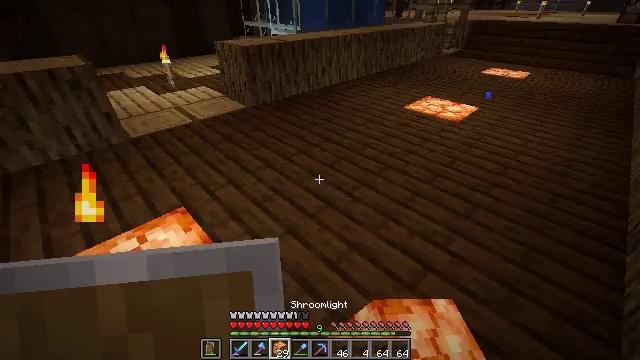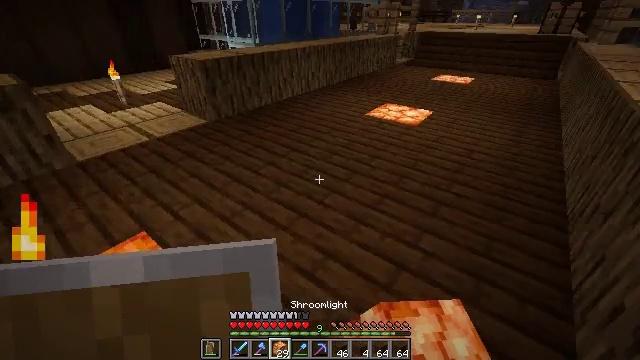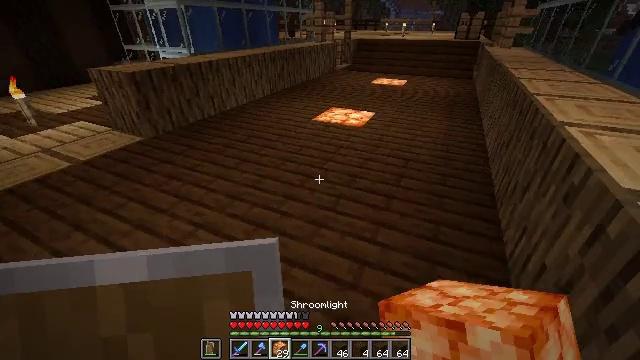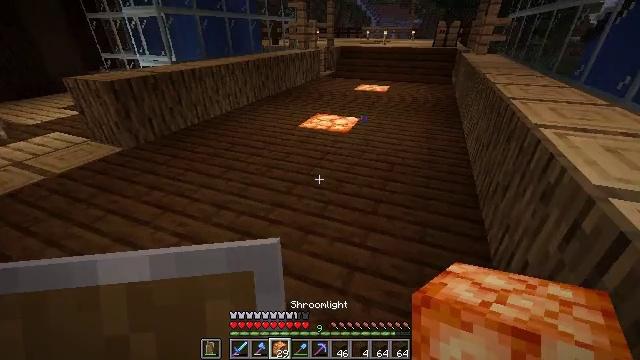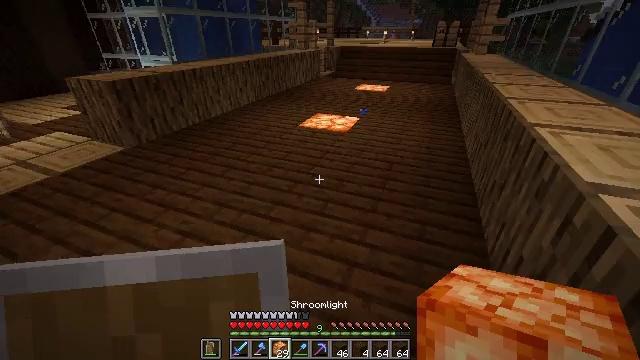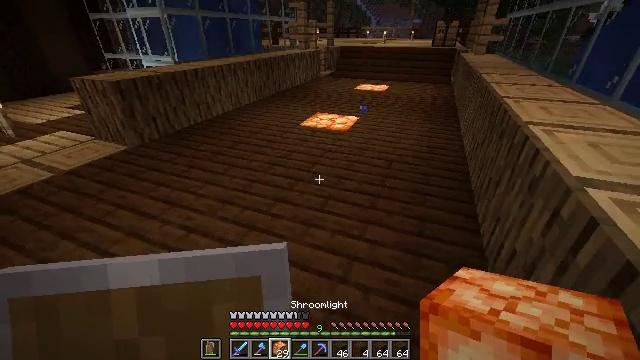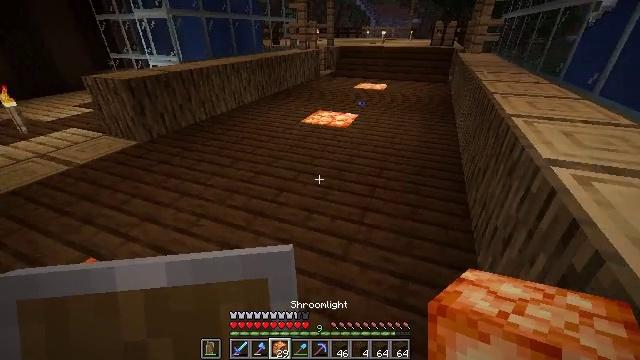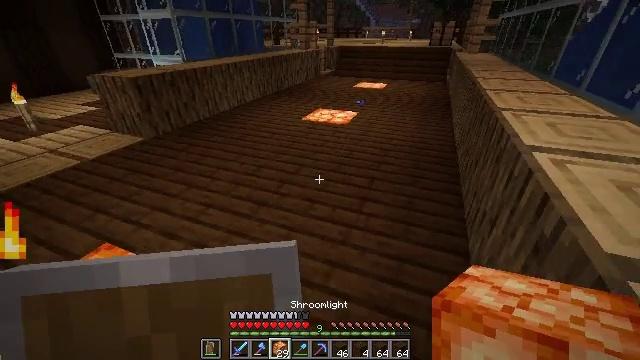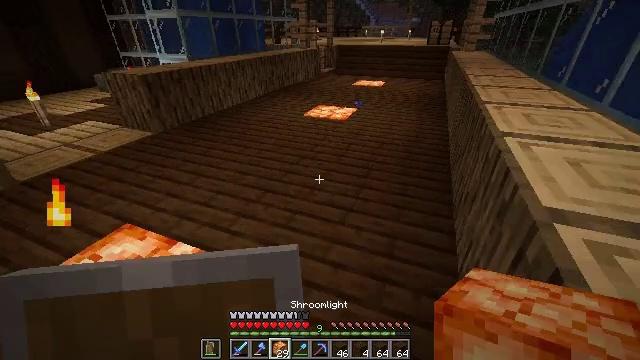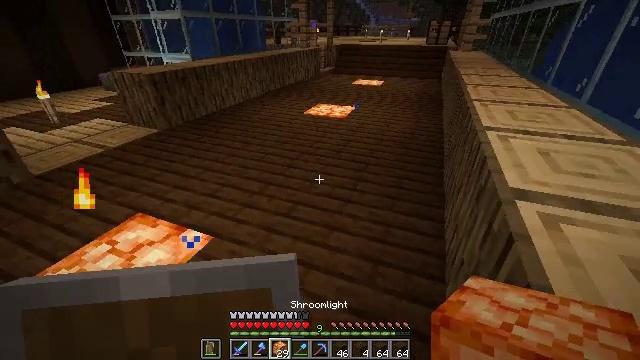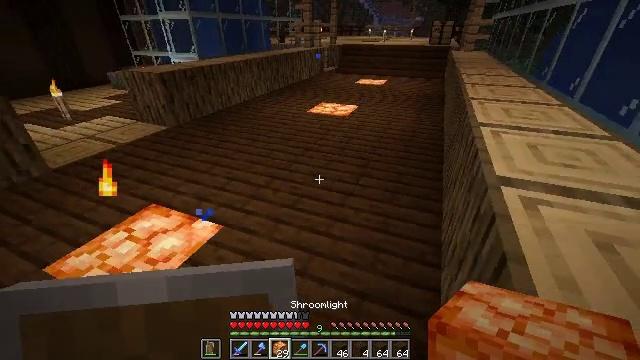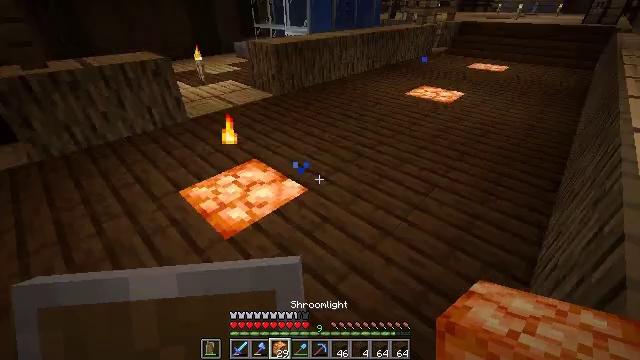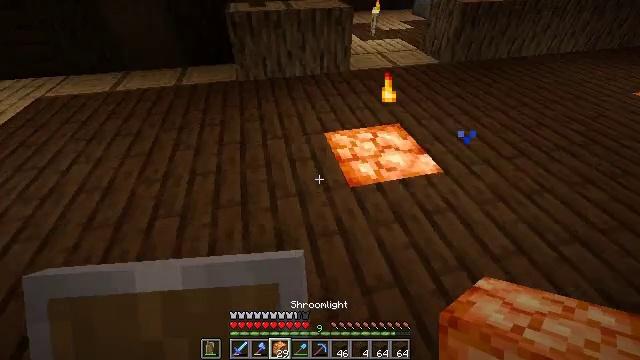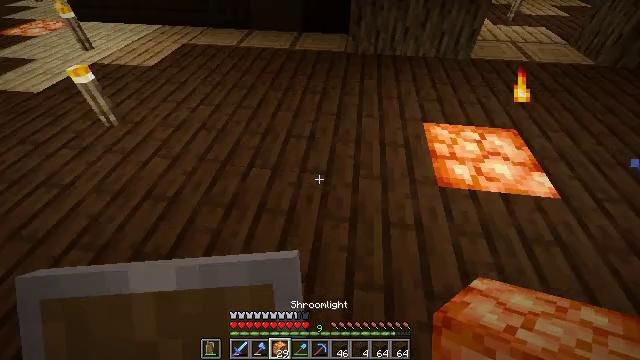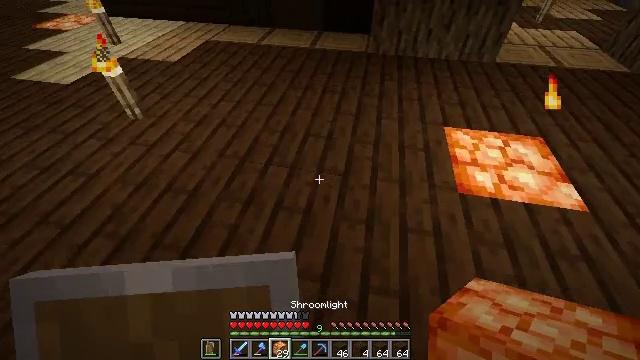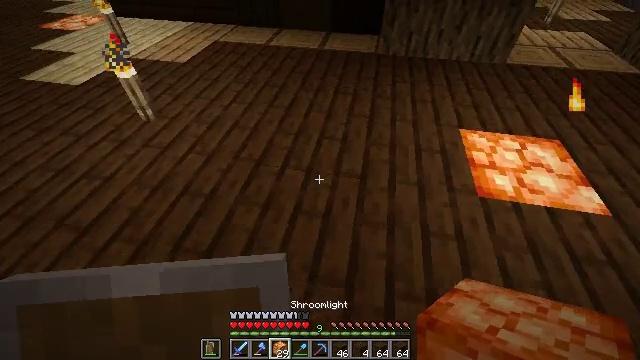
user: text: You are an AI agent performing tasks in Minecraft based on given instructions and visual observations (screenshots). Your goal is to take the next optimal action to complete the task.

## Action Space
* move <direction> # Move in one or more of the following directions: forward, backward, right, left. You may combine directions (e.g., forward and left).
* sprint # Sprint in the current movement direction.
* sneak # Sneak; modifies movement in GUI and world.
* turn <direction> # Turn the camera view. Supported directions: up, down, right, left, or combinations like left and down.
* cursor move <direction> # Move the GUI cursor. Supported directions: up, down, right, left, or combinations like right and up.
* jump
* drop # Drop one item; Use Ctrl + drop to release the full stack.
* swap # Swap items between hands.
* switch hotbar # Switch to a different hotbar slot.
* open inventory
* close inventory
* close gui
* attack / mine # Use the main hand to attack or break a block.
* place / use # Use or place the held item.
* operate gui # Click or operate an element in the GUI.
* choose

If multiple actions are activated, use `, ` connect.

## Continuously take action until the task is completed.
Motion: motion action
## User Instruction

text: Mine dark oak slab.
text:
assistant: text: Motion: turn right and up
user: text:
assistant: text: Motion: turn right and up
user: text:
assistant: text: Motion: turn right and up
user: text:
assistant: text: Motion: move back
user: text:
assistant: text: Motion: move back
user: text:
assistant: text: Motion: move back
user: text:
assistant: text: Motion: move back
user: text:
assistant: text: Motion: move back
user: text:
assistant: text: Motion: move back
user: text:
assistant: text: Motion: move back
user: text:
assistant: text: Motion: turn left and down
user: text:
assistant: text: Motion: turn left and down
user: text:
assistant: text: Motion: move left, turn left and down
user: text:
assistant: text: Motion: move left, turn left
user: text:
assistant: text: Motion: move left
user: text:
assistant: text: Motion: move left, turn left
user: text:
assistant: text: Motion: move left, turn left and up
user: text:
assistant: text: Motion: turn left and up
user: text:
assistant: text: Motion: turn left and up
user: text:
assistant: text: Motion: turn left and up
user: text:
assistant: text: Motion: turn left and up, switch to hotbar 2
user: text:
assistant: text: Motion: switch to hotbar 2
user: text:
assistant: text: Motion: no_op
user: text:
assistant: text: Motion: no_op
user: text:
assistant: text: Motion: turn right and down
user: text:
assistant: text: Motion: turn right and down
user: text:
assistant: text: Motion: turn right and down
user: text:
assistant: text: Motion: turn right
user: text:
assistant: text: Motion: move forward
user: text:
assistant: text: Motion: move forward